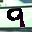
Label: 9